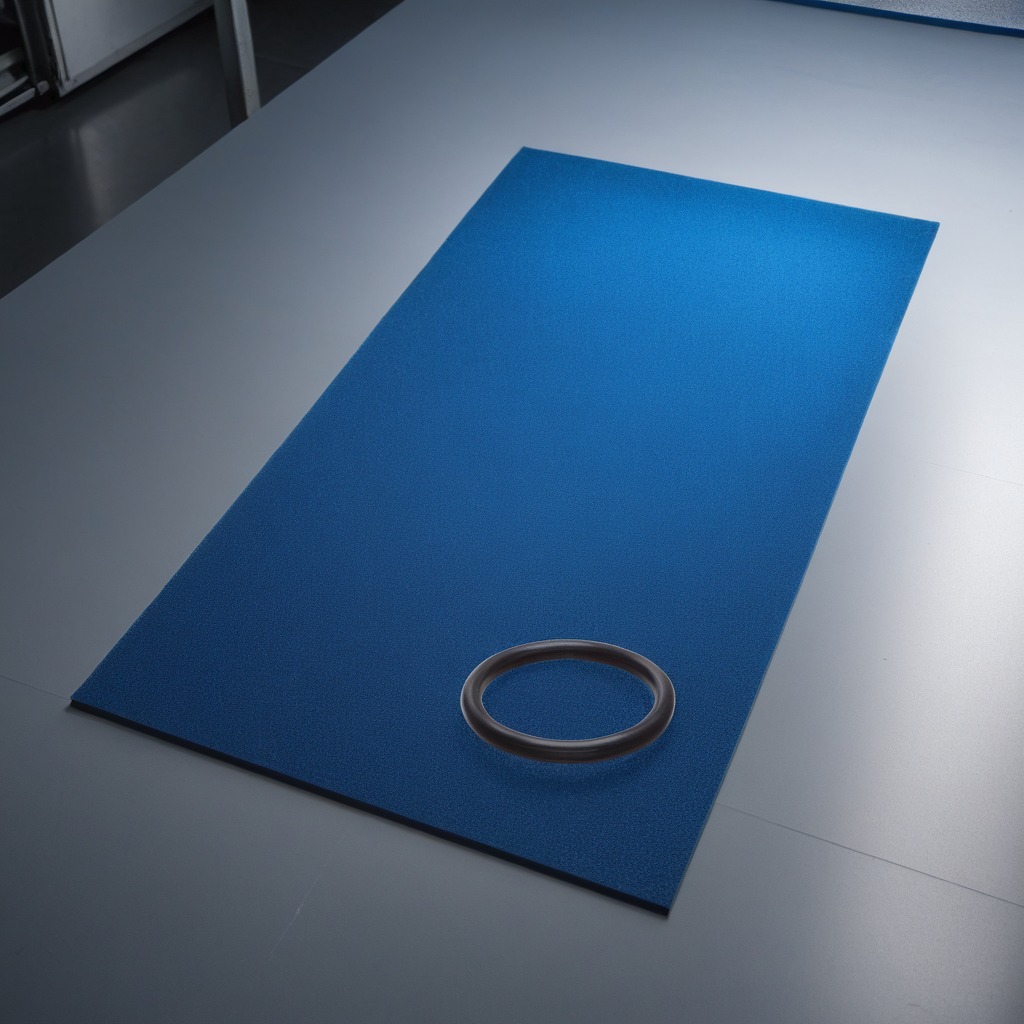
A rubber O-ring lies on the granite tabletop.